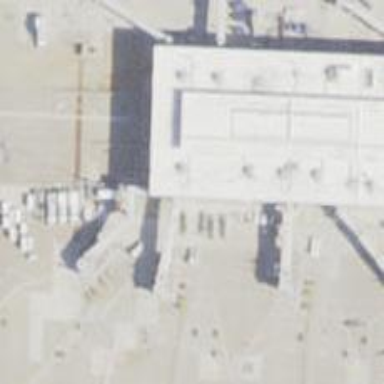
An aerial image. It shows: Airport gate.